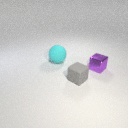
small purple metal cube to the right of small gray rubber cube